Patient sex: F
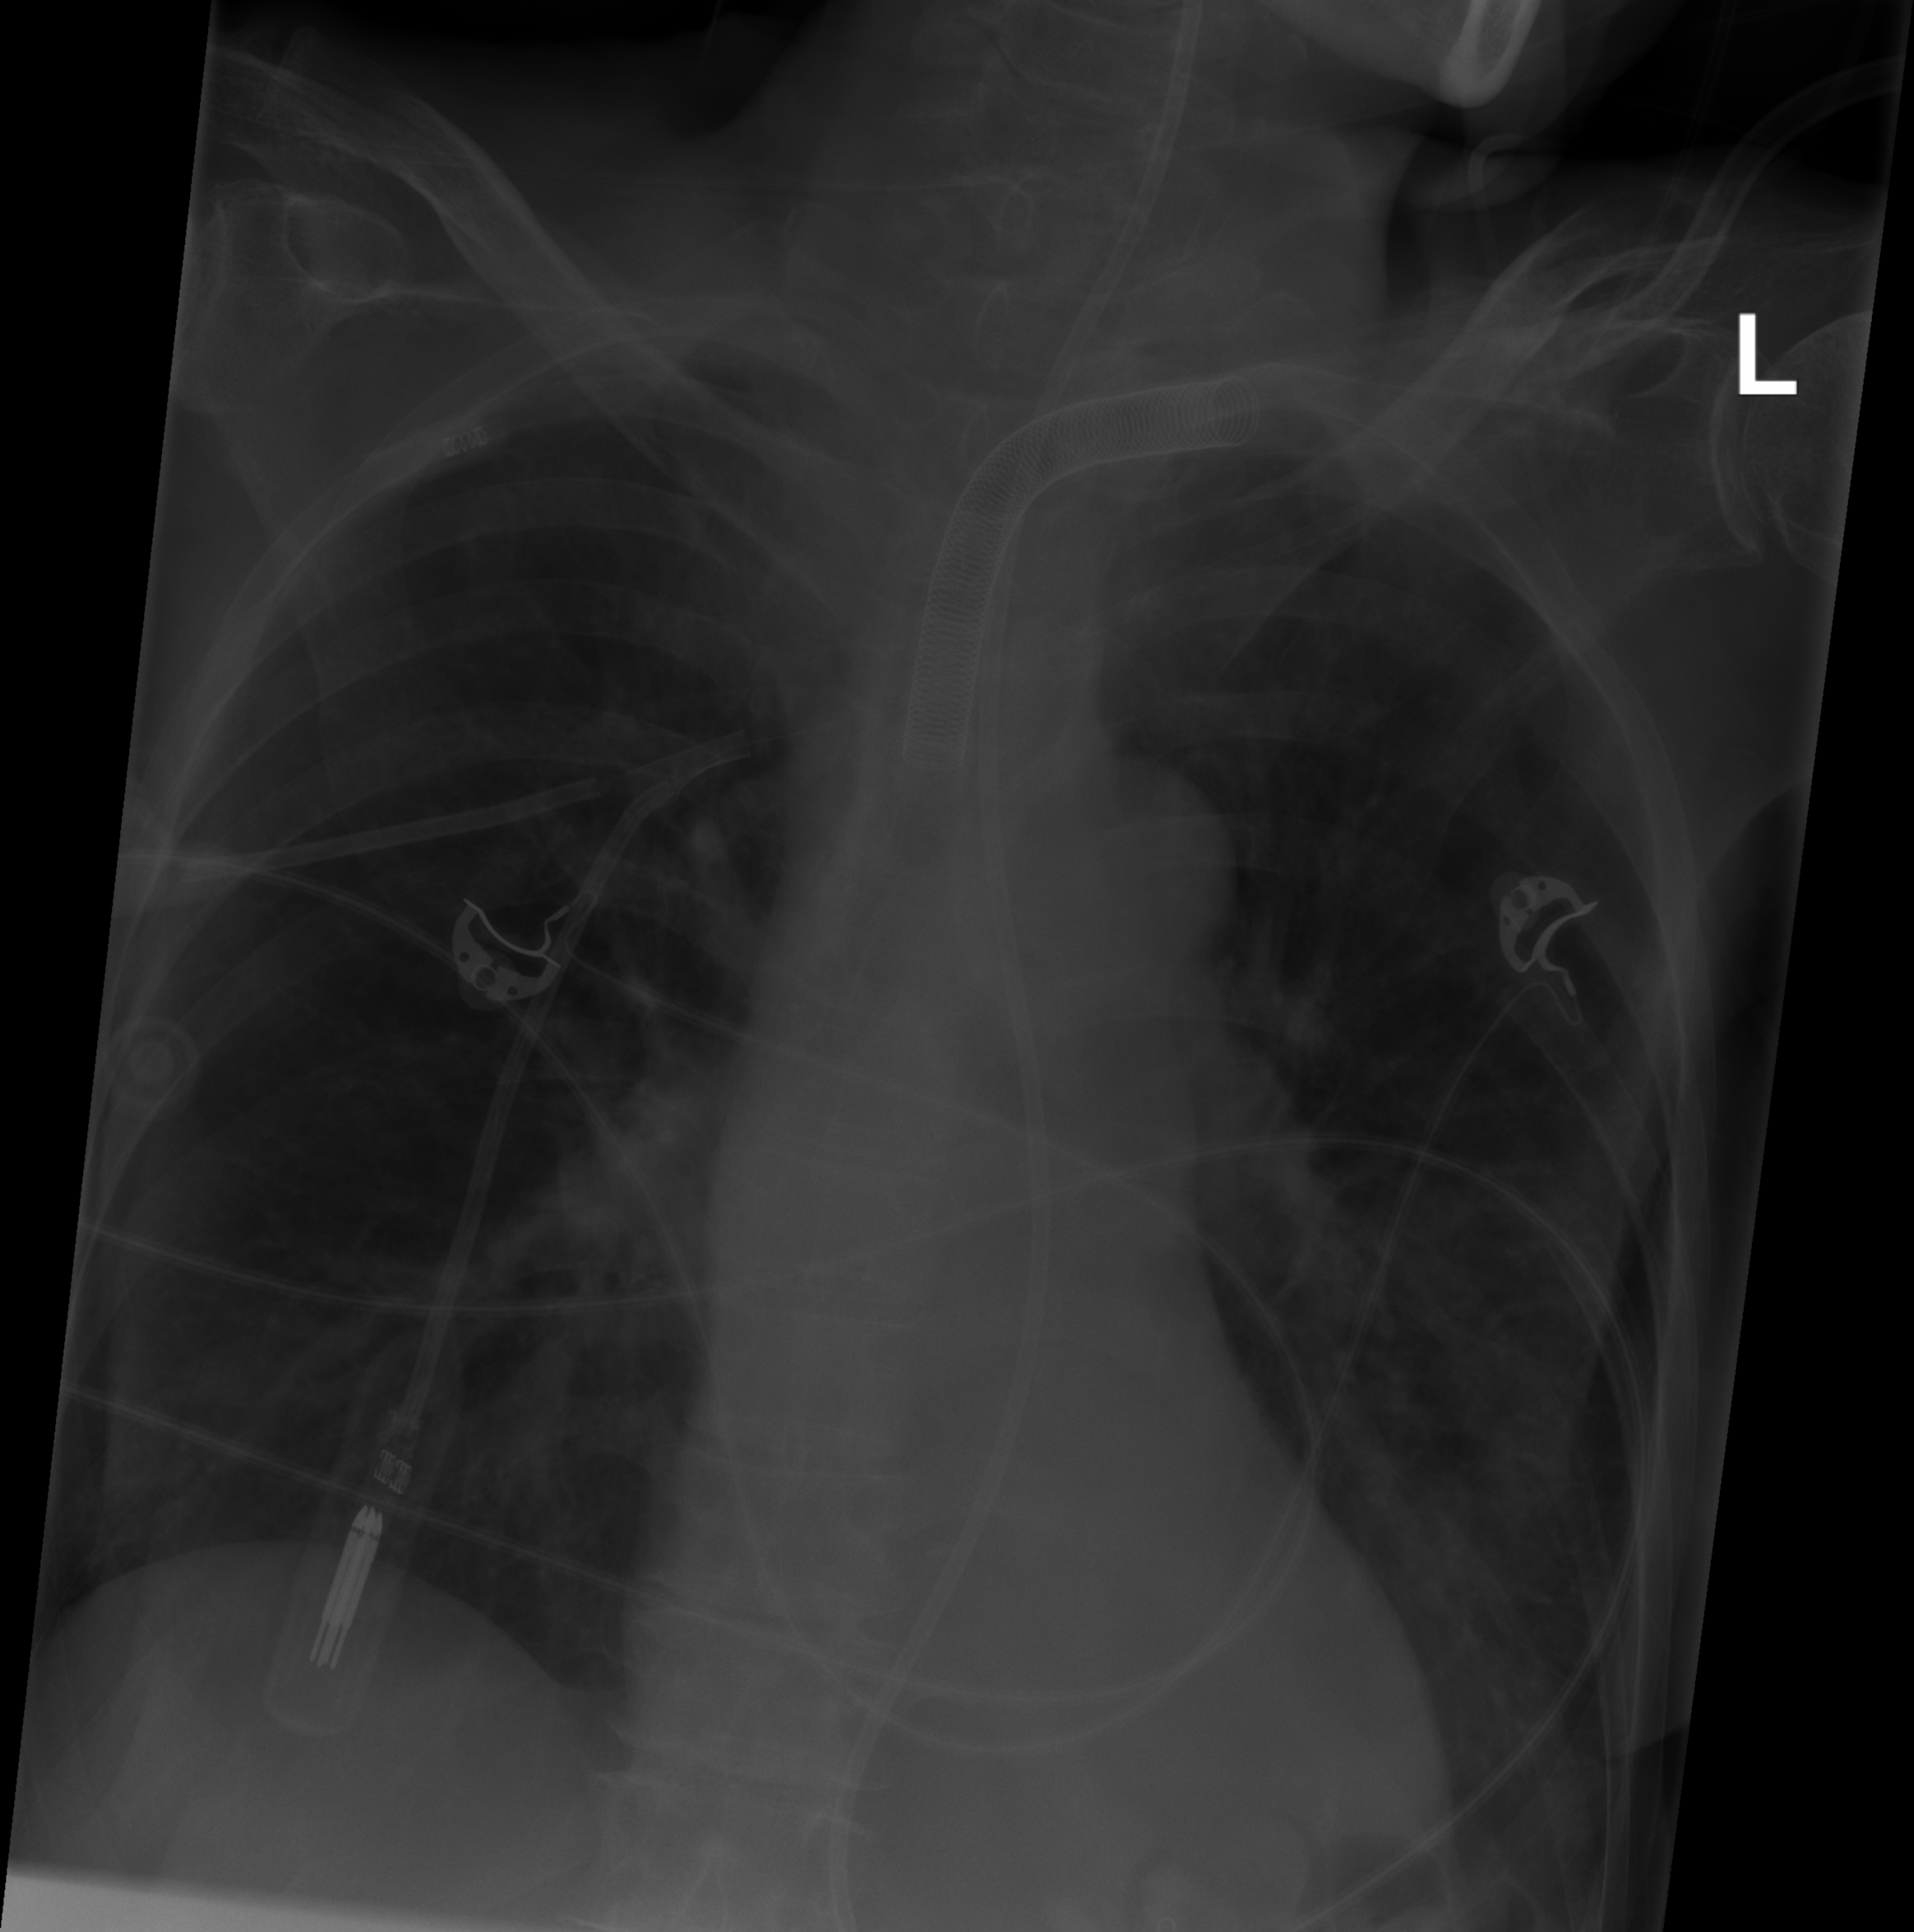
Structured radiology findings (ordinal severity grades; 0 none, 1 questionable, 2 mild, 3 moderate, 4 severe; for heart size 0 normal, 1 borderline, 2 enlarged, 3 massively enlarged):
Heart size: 0
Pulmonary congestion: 1
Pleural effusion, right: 1
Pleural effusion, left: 1
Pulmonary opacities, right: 0
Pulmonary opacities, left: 0
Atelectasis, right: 2
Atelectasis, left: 0